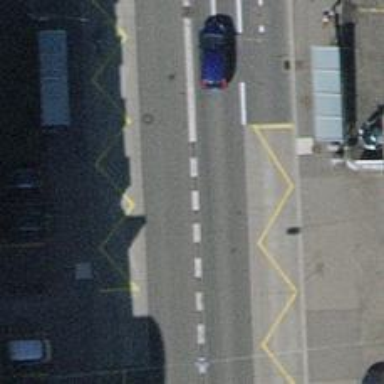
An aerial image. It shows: Trolleybus stop position for public transport.